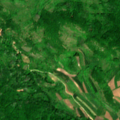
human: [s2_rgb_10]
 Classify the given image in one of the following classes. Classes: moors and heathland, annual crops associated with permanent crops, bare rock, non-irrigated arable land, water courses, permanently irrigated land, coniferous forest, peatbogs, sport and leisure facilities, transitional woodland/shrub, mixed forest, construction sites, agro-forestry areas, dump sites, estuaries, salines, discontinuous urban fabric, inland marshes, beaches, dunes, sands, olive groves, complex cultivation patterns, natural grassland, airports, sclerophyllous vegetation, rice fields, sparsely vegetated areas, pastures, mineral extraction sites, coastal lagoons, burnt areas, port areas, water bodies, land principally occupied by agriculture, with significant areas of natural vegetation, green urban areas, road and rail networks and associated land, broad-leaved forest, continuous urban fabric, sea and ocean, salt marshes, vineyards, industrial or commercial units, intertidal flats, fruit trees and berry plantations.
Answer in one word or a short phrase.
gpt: non-irrigated arable land, land principally occupied by agriculture, with significant areas of natural vegetation, broad-leaved forest, transitional woodland/shrub